Field crop: maize
Growth stage: 1
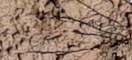
Species: lolium